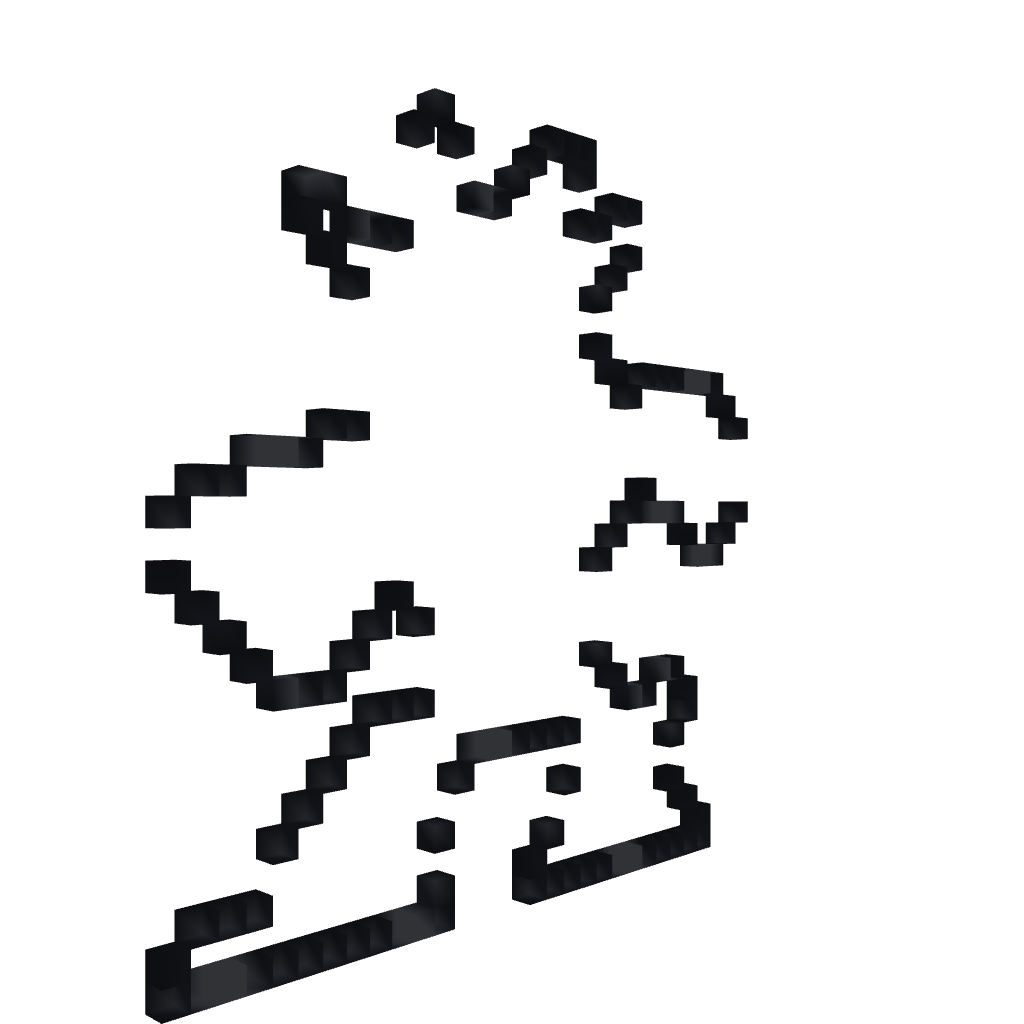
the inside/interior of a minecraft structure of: Gemini Man